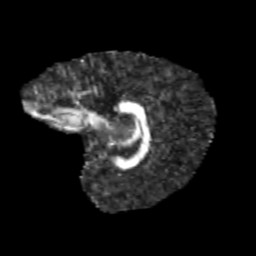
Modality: FA
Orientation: sagittal
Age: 10
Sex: female
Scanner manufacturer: siemens
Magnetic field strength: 3 T
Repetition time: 3.8 s
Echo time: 0.07 s